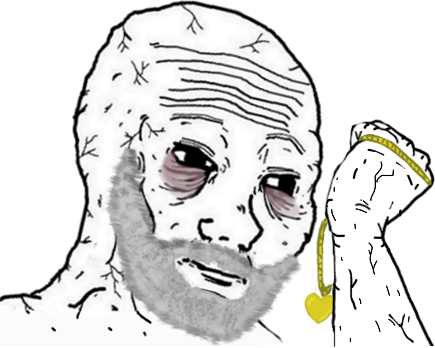
Label: 5_Tired_Wojak